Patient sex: M
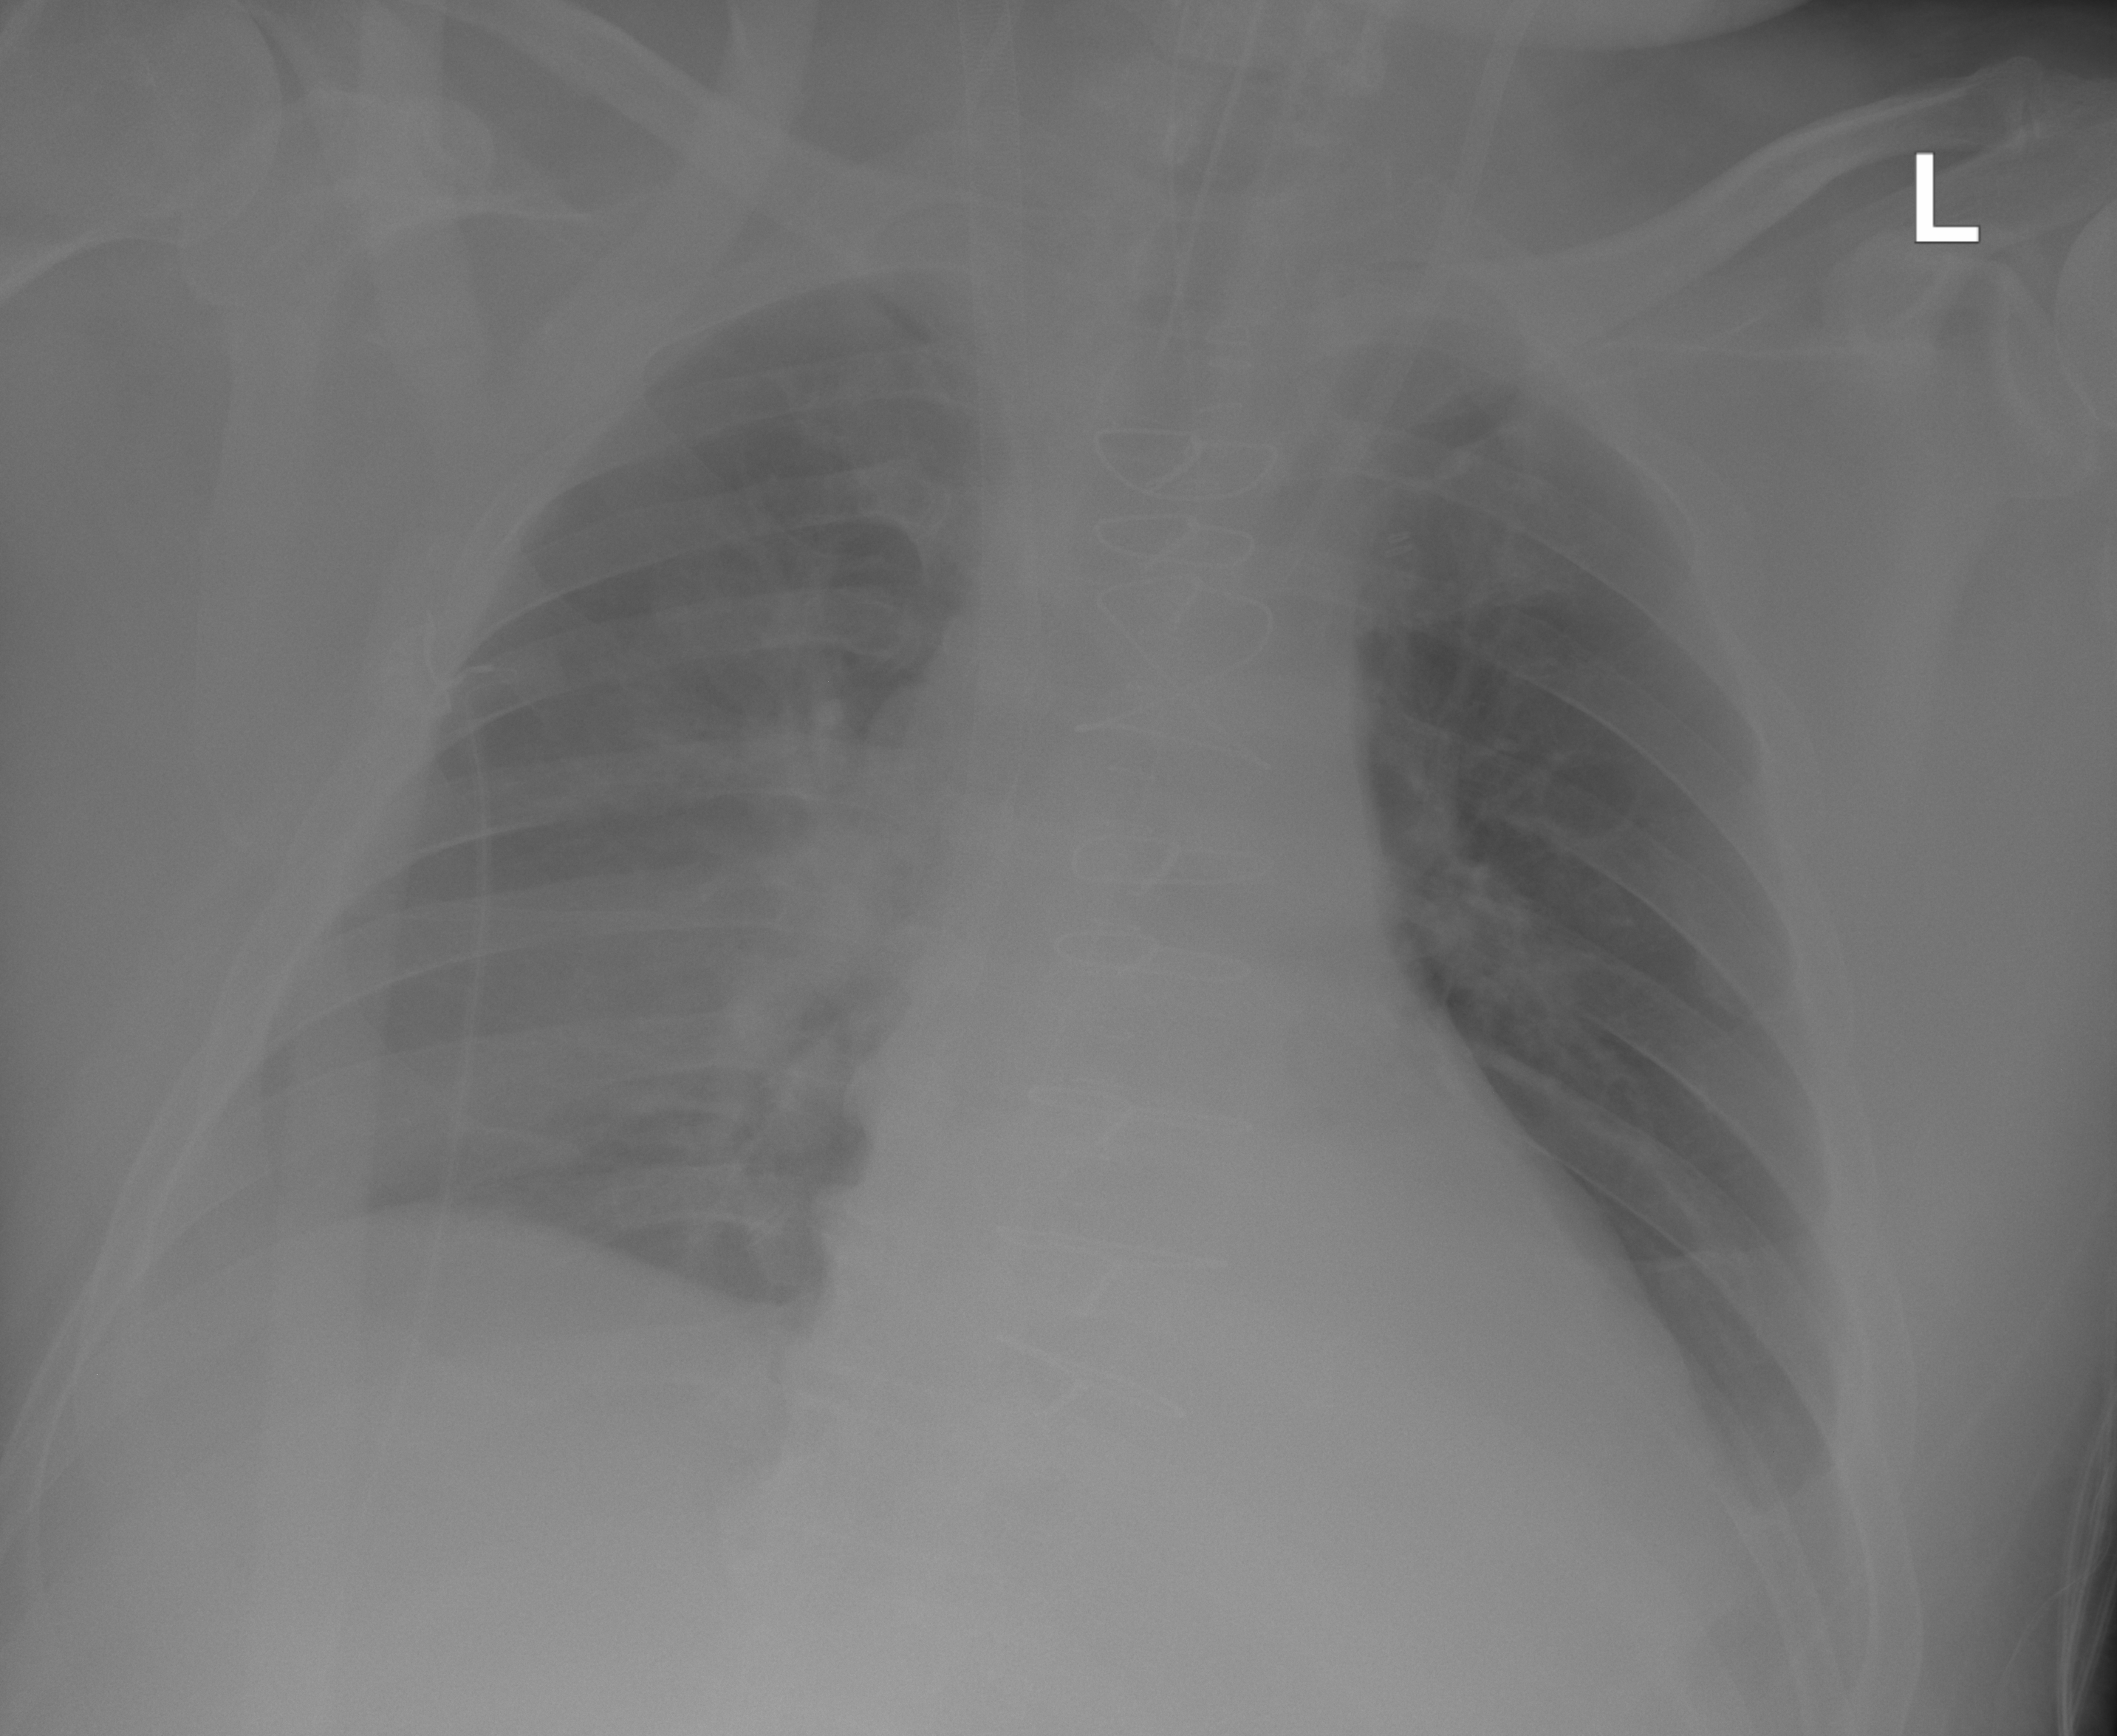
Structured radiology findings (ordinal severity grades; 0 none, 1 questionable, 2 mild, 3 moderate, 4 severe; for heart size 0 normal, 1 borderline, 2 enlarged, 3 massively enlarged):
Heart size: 0
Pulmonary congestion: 0
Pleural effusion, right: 2
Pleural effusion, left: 2
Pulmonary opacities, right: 2
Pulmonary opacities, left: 0
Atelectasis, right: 2
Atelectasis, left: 2